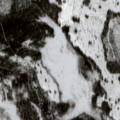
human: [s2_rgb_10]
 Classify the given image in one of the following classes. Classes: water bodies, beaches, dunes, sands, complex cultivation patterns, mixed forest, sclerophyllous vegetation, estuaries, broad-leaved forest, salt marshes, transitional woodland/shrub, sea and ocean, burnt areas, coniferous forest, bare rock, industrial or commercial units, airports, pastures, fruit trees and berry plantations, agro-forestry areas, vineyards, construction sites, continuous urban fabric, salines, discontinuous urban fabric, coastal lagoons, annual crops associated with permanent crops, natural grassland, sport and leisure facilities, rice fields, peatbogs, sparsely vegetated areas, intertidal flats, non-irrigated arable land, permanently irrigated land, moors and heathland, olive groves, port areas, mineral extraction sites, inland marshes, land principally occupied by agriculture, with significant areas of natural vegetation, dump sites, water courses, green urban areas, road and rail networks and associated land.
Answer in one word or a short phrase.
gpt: coniferous forest, mixed forest, transitional woodland/shrub, peatbogs